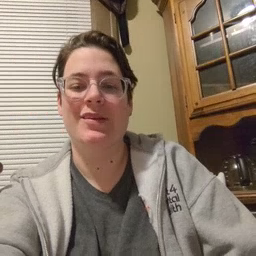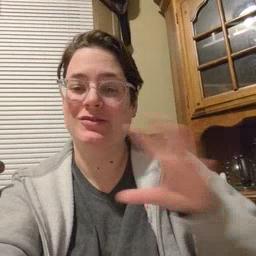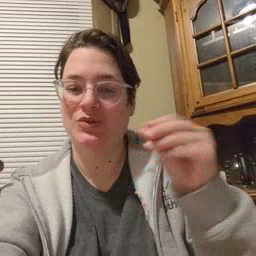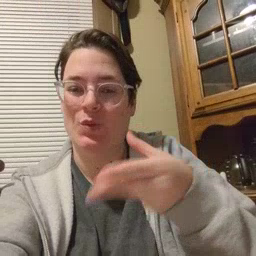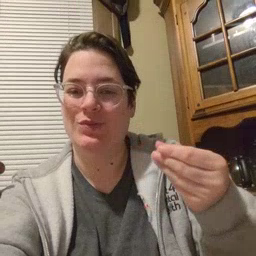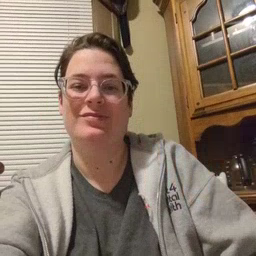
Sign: story